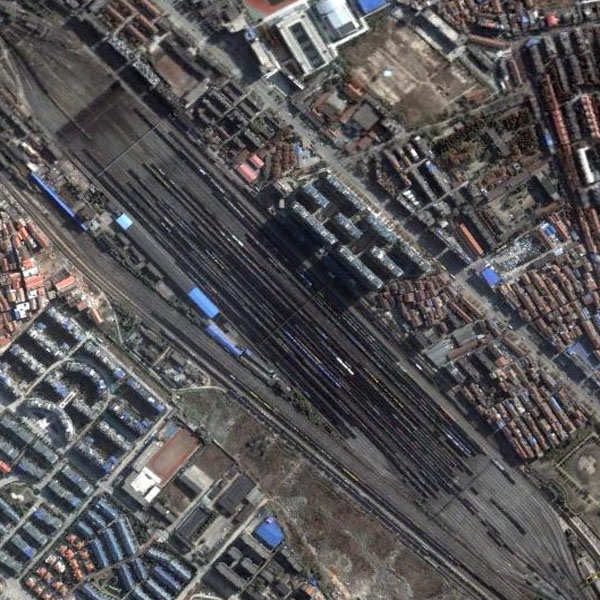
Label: railwayStation